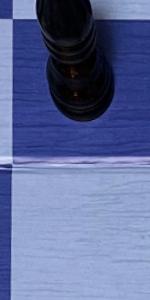
Label: Empty